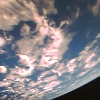
Label: cloud